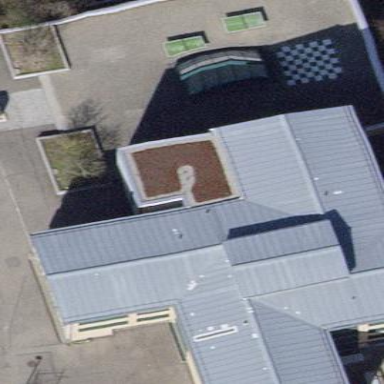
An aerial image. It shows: School building.